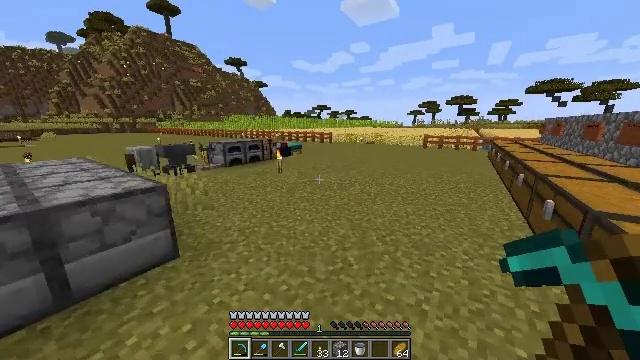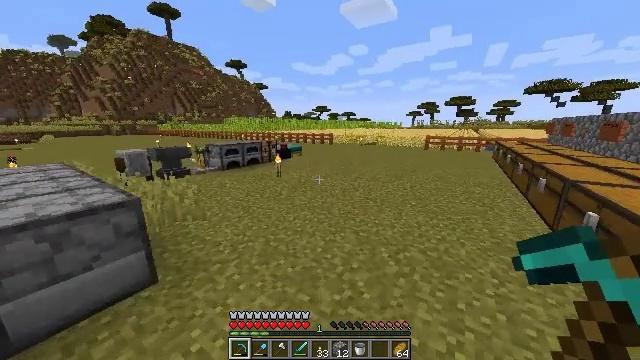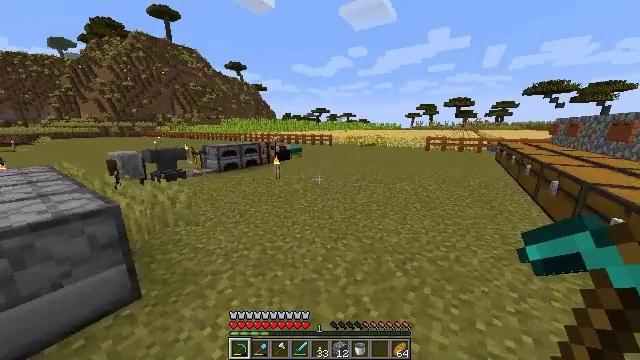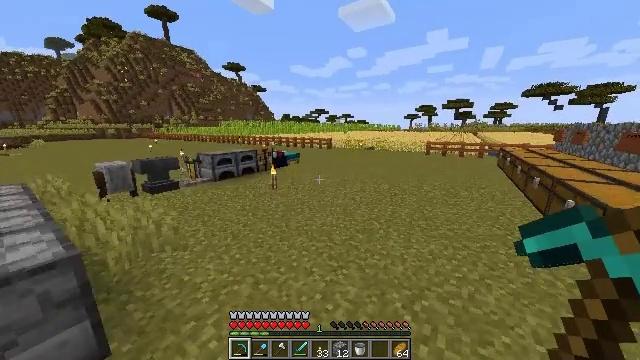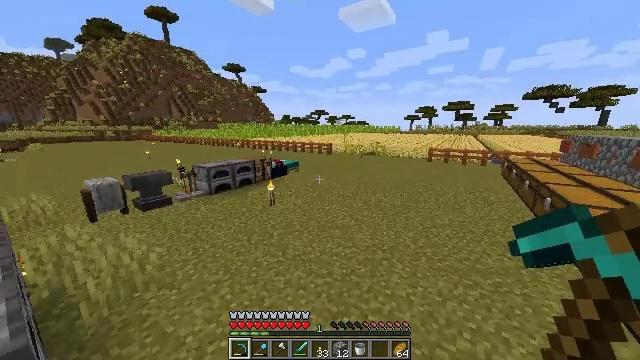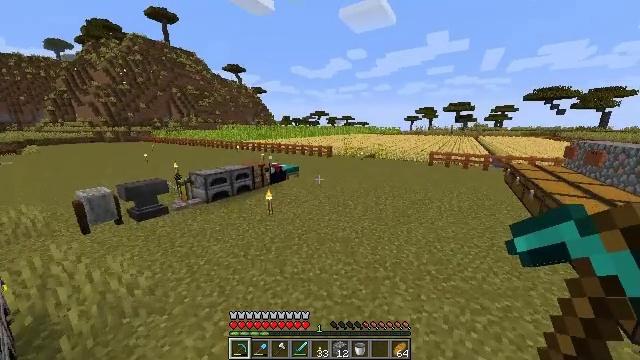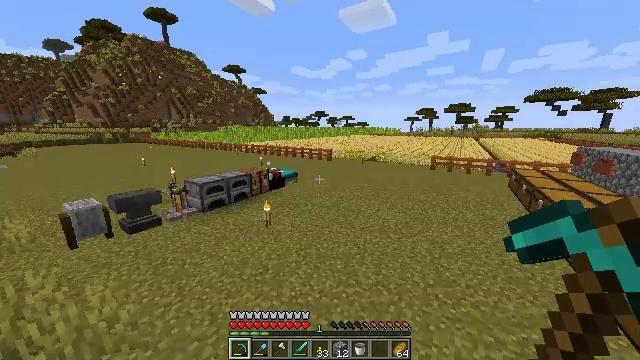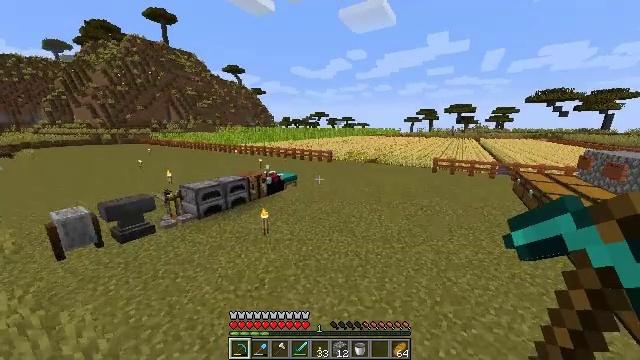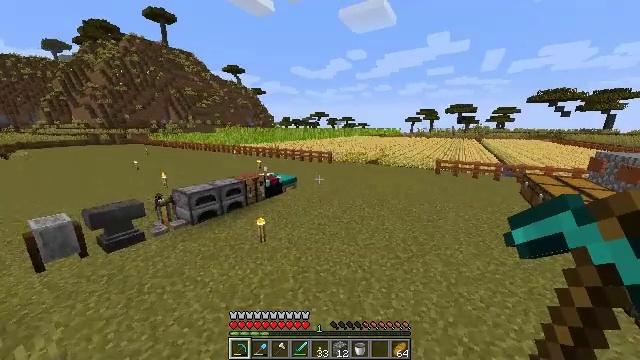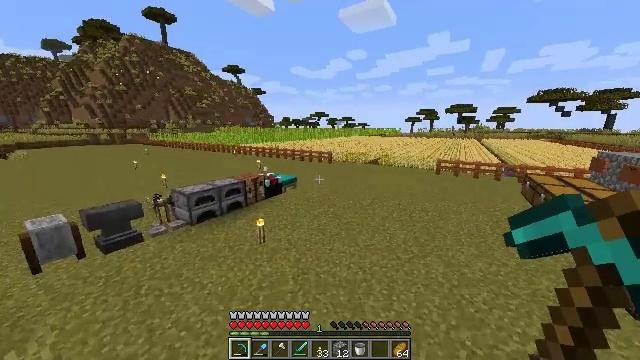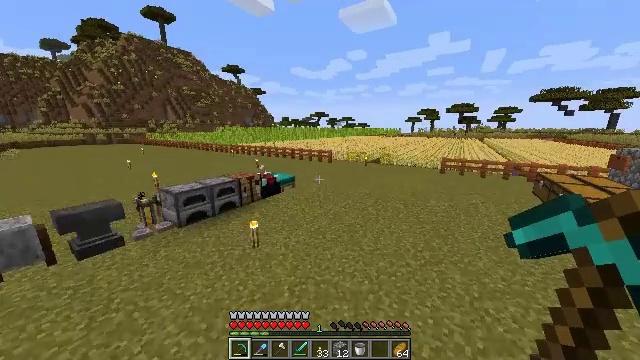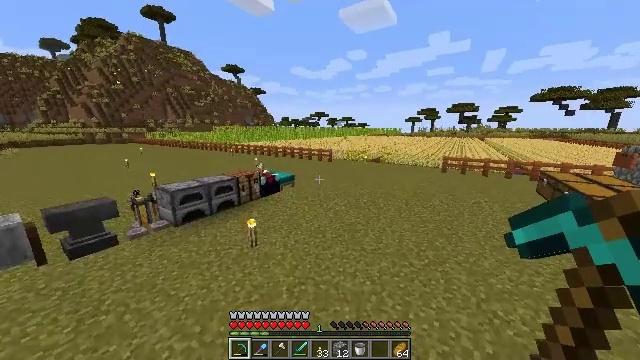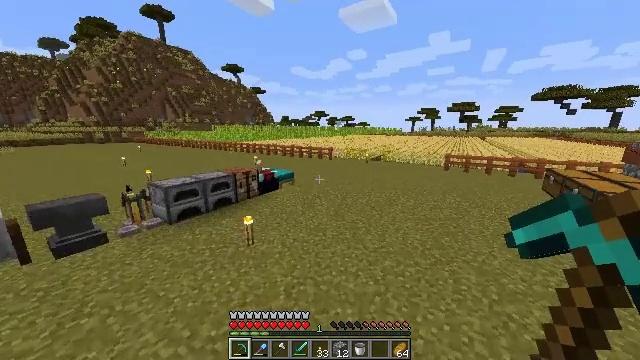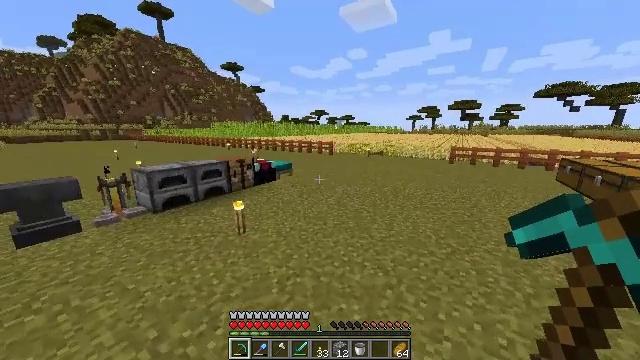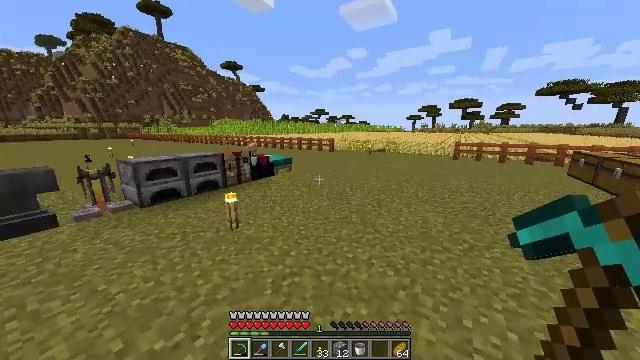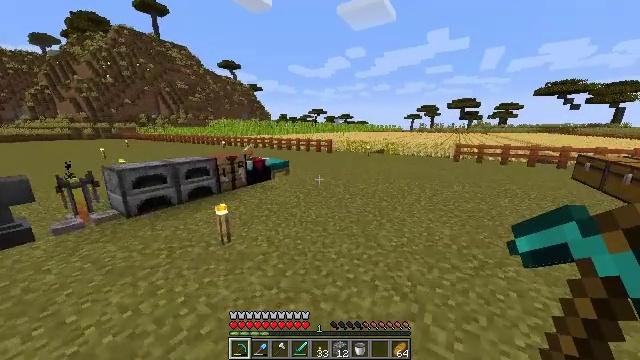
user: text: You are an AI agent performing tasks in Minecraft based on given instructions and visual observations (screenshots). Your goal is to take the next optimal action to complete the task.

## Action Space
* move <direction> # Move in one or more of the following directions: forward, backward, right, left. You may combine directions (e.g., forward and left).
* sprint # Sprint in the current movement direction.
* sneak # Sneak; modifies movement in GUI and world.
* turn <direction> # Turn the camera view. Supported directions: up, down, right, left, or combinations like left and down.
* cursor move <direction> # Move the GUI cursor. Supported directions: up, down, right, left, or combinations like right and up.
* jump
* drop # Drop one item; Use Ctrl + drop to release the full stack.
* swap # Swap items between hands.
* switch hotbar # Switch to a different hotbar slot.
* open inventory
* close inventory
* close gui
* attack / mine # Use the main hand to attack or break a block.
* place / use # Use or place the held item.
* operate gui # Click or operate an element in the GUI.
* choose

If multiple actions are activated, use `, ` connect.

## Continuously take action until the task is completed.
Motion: motion action
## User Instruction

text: Mine the sugar cane near rivers.
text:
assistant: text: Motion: move forward, sprint
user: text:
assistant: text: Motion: move forward, sprint
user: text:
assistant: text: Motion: move forward, sprint, jump
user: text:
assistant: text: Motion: move forward, sprint, jump
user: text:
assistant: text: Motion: move forward, sprint, jump
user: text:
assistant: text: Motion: move forward, sprint, jump
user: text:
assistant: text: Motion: move forward, sprint, jump
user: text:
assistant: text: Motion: move forward, sprint, jump
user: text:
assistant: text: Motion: move forward, sprint, jump
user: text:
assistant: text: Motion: move forward, sprint, jump
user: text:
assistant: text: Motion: move forward, sprint, jump
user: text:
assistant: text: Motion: move forward, sprint, jump
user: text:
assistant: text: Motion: move forward, sprint, jump
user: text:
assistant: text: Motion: move forward, sprint, jump
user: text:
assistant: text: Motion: move forward, sprint, jump
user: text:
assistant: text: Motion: move forward, sprint, turn right, jump
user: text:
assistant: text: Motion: move forward, sprint, turn right, jump
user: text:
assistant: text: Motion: move forward, sprint, turn right, jump
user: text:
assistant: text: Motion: move forward, sprint, jump
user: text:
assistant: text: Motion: move forward, sprint, jump
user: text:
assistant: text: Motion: move forward, sprint, jump
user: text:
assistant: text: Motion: move forward, sprint, jump
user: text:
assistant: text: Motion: move forward, sprint, jump
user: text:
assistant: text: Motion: move forward, sprint, jump
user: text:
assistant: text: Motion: move forward, sprint, jump
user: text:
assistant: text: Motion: move forward, sprint, turn right, jump
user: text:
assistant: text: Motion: move forward, sprint, turn right, jump
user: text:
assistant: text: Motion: move forward, sprint, turn right, jump
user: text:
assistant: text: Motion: move forward, sprint, jump
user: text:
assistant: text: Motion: move forward, sprint, jump